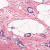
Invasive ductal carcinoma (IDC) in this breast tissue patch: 1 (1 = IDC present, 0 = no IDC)